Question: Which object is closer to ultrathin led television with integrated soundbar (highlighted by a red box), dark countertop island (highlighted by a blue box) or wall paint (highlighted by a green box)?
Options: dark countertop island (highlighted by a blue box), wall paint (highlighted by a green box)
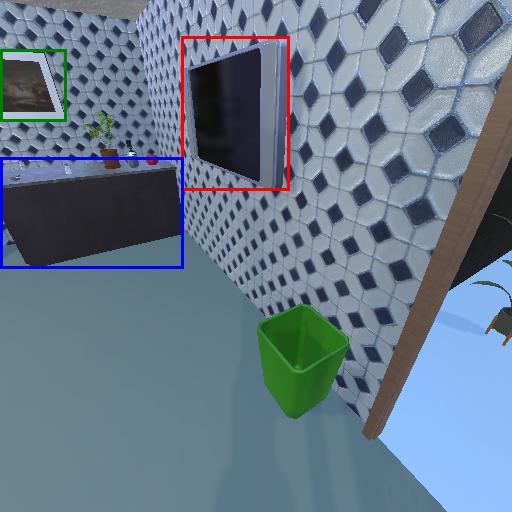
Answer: dark countertop island (highlighted by a blue box)